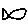
Label: fish